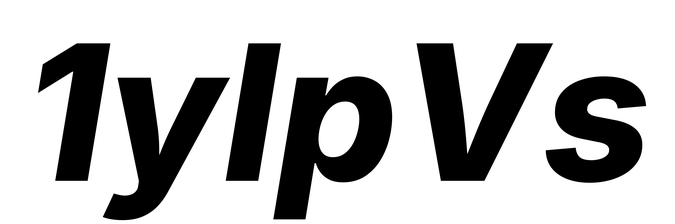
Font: Inter-Italic_ExtraBold_Italic